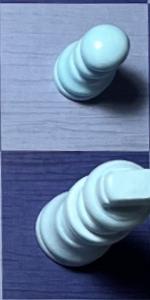
Label: King_White